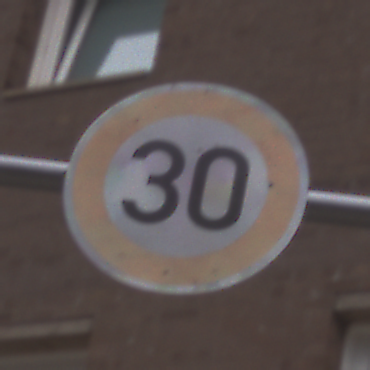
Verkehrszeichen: Geschwindigkeit30
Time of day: MorningAfternoon
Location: Outdoor (Urban)
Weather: Overcast
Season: NotSpecified
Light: Natural